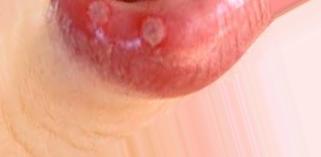
Condition: Mouth Ulcer